Question: Alias name means in data table if we have colA,col b and colc what iam doing means iam again recreating colc and renaming as proj with same values using linq as shown below in output bro

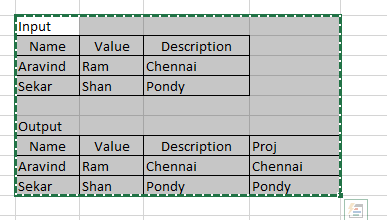
Answer: Try something like this:
'''
Private Class Input
Public Name As String
Public Value As String
Public Description As String
End Class
Private Class Output
Public Name As String
Public Value As String
Public Description As String
Public Proj As String
End Class
Private Sub Main()
Dim InputTable As New List(Of Input) 'Populate this table however you want
Dim MatchCriteria As String = "Whatever" 'Just in case you want to filter results
Dim OutputTable = (From i As Input In InputTable
Where i.Name = MatchCriteria
Select New Output With
{.Name = i.Name,
.Value = i.Value,
.Description = i.Description,
.Proj = i.Description
}).ToList()
End Sub
'''